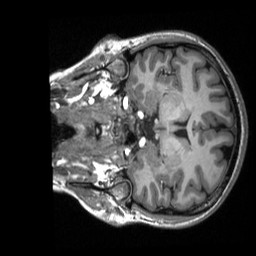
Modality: T1w
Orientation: coronal
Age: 25
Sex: female
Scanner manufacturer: siemens
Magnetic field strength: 3 T
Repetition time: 2.3 s
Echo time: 0.00298 s